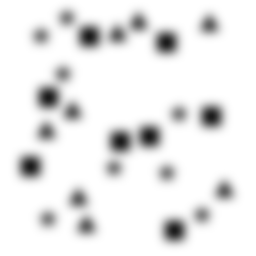
Squares: 8
Triangles: 8
Stars: 8
Total shapes: 24